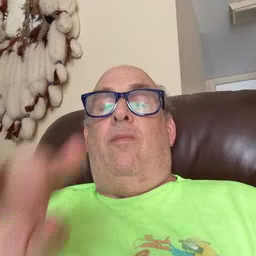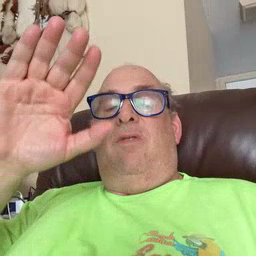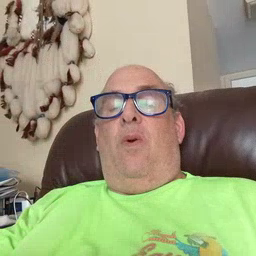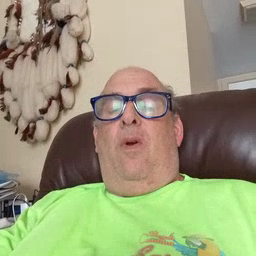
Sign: snow